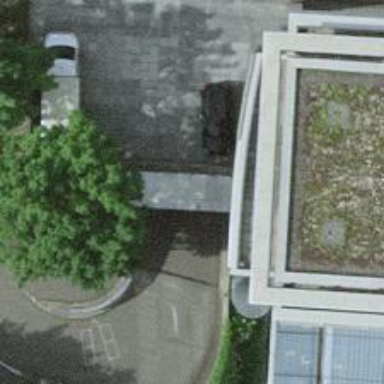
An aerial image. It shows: Parking entrance.